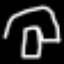
Label: mushroom